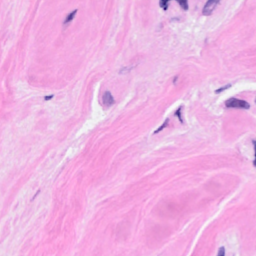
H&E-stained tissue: Breast